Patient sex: M
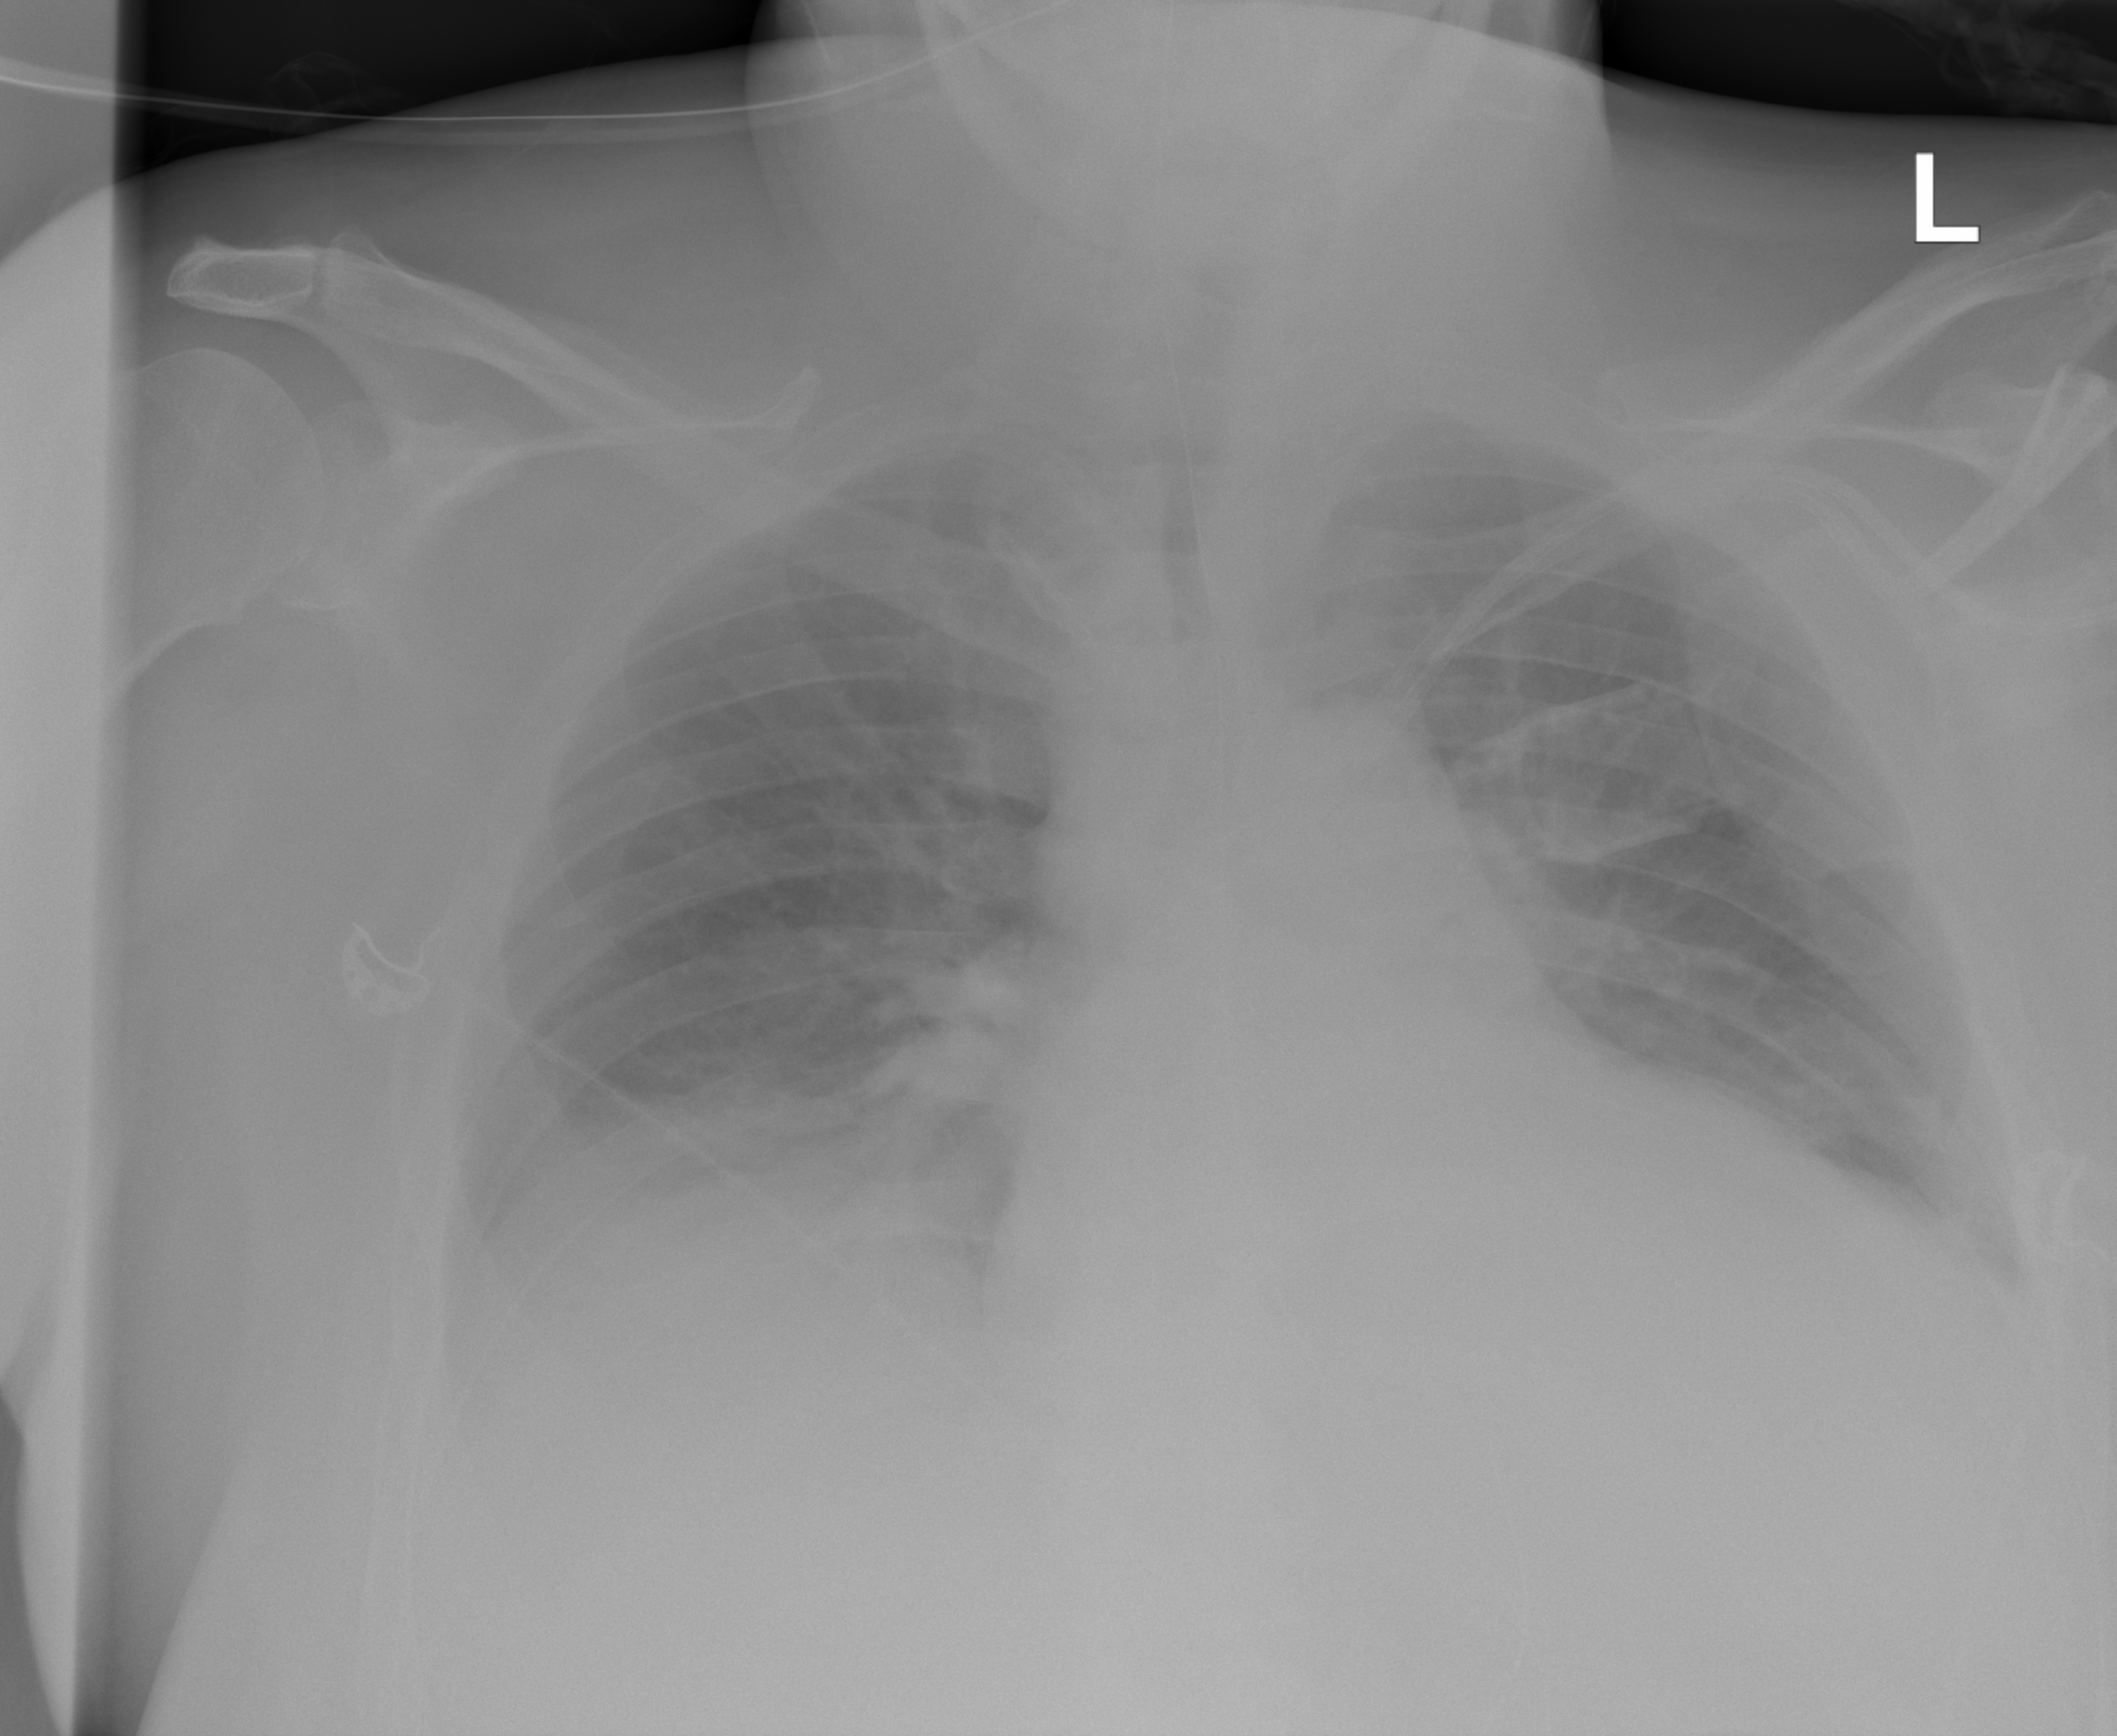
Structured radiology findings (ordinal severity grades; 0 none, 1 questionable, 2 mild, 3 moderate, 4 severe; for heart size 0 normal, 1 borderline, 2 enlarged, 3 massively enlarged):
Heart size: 2
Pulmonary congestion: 2
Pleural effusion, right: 2
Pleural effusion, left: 2
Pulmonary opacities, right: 0
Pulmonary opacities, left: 0
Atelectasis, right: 3
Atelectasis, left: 2